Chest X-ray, PA view. Patient: 22 years old, sex M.
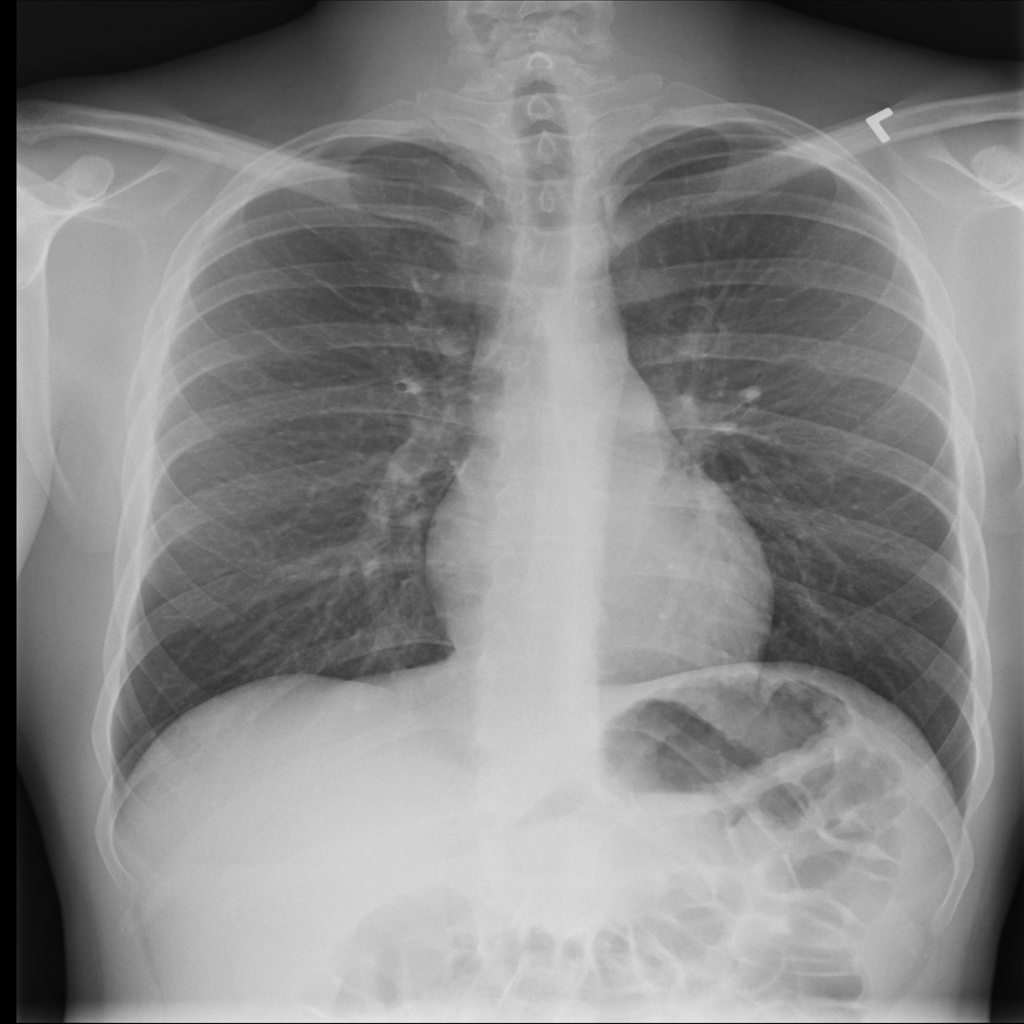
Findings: Infiltration